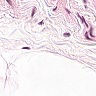
Metastatic tissue present: no